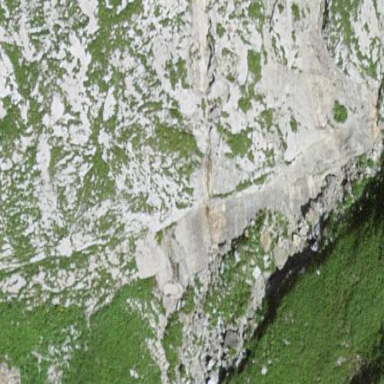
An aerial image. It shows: Natural scree.